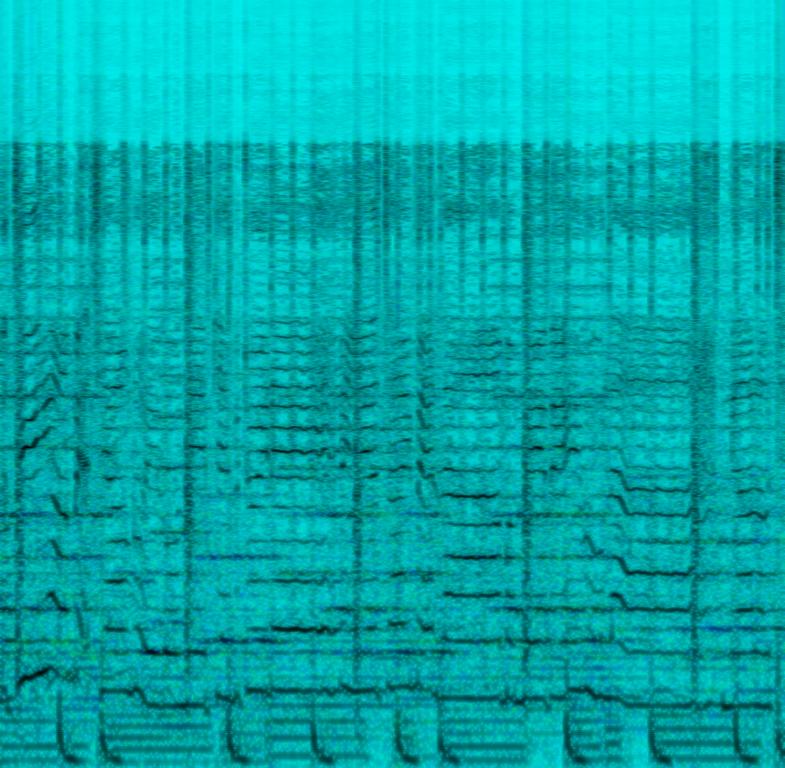
The low quality recording features a pop song sung by flat female vocalists singing over sustained strings melody, smooth bass, punchy snare, soft kick hits and simple hi hats. It sounds distorted and messy, since the frequencies are clashing with each other due to the bad mix. It also sounds a bit repetitive.